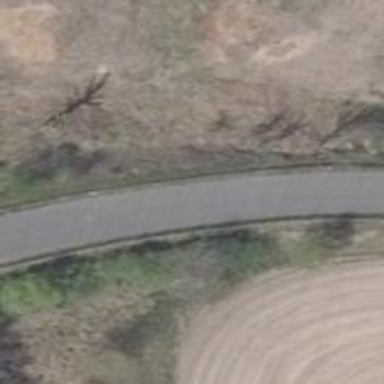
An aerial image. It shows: Unclassified road with asphalt surface.